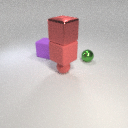
large red rubber cube below large red metal cube